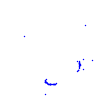
Particle: kaon